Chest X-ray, AP view. Patient: 29 years old, sex M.
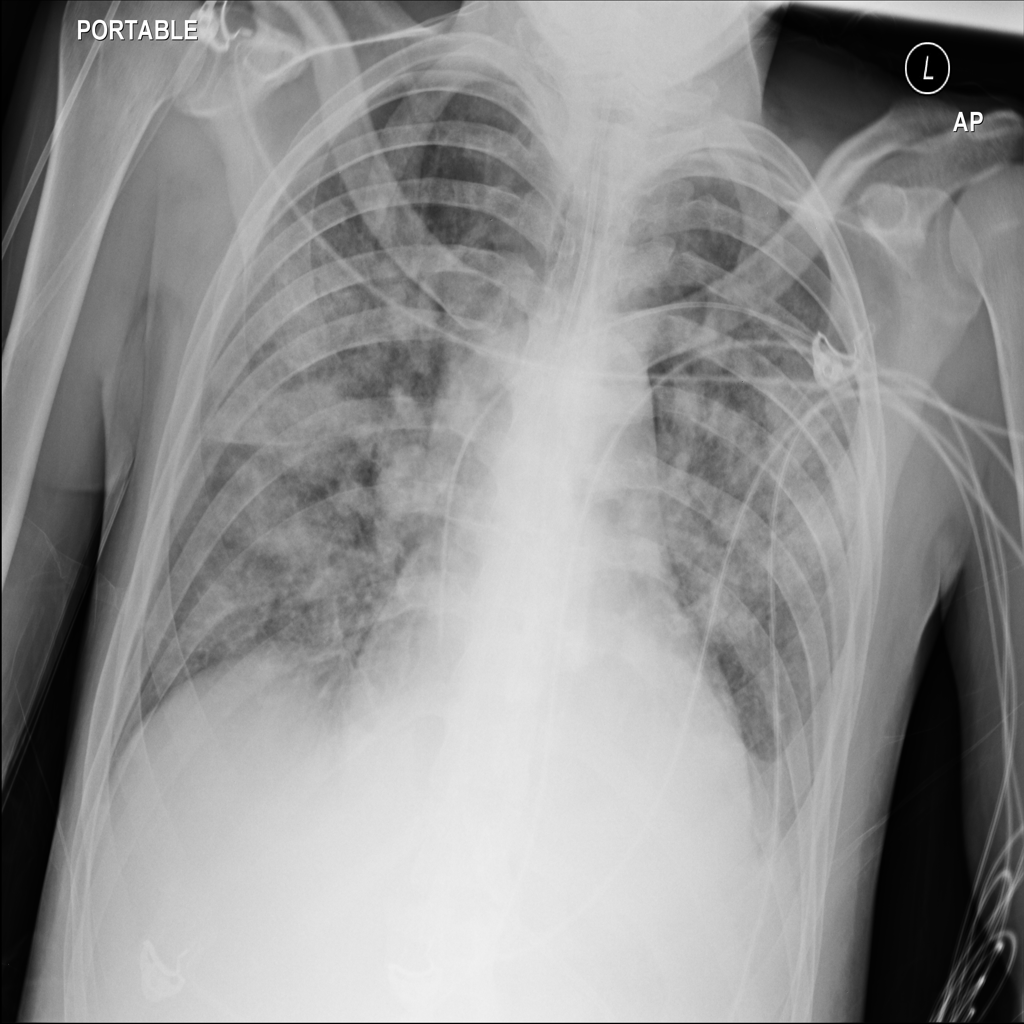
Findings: No Finding